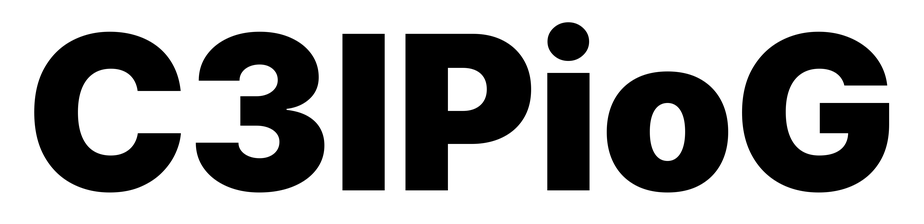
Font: Inter_Black